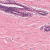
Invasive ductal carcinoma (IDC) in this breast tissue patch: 0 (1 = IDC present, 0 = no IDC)